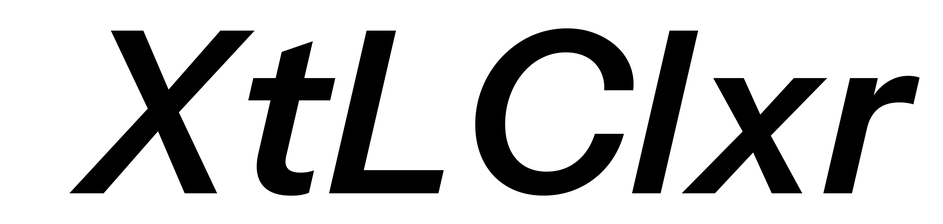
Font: InstrumentSans-Italic_SemiBold_Italic